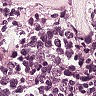
Metastatic tissue present: no